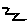
Label: zigzag